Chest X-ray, PA view. Patient: 46 years old, sex M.
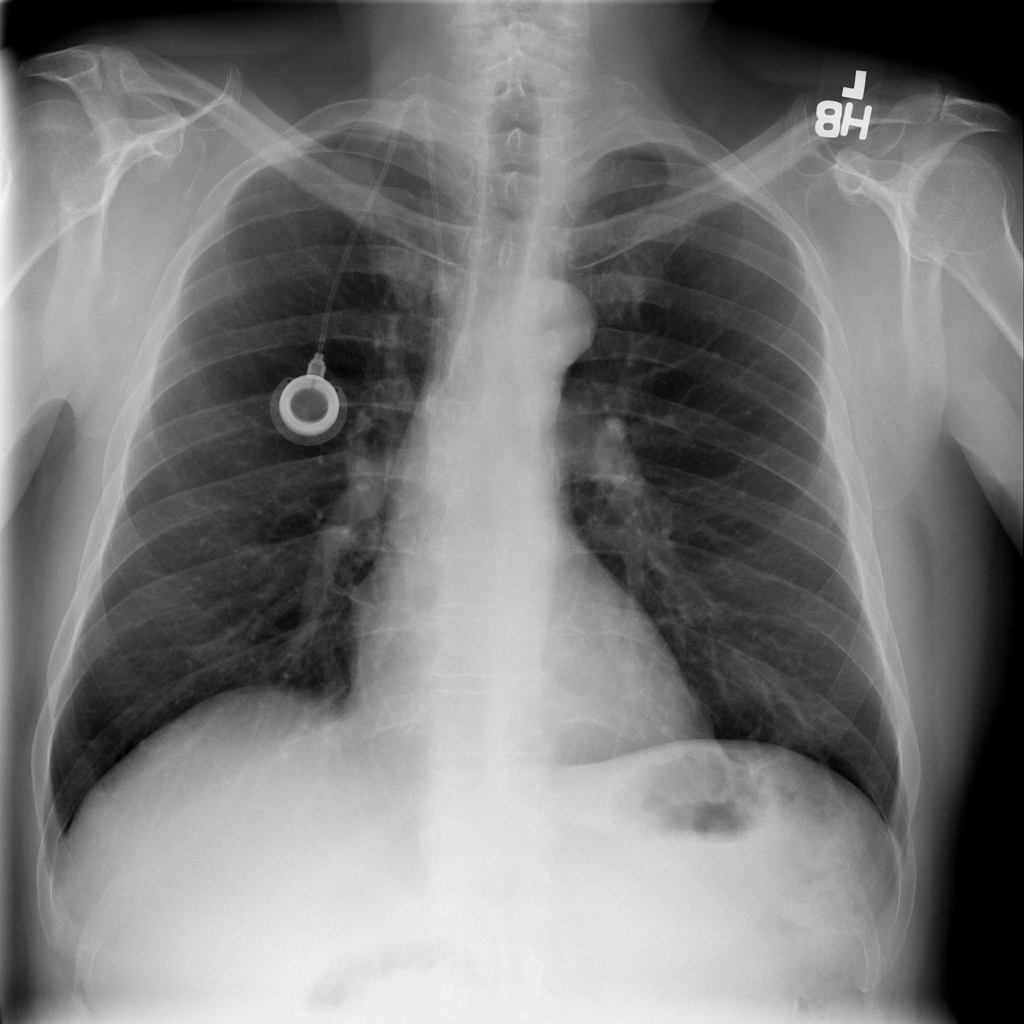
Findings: No Finding